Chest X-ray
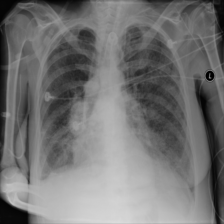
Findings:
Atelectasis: negative
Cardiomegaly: negative
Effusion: negative
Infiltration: negative
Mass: negative
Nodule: negative
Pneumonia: negative
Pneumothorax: negative
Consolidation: negative
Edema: negative
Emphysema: negative
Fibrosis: negative
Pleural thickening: negative
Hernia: negative